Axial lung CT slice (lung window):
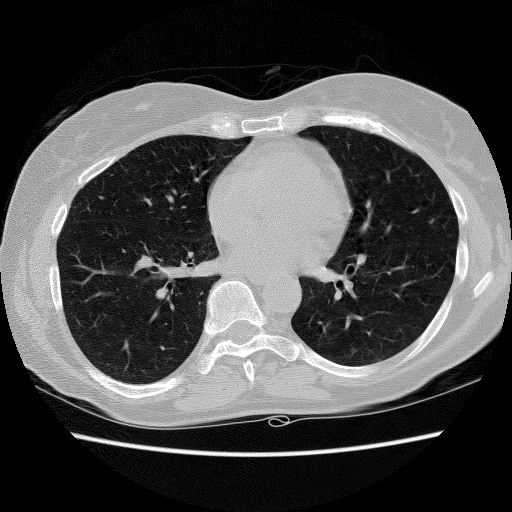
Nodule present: no